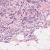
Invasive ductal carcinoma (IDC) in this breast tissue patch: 1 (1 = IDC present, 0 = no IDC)